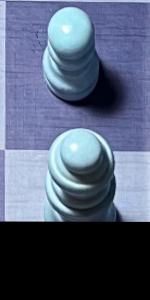
Label: Queen_White